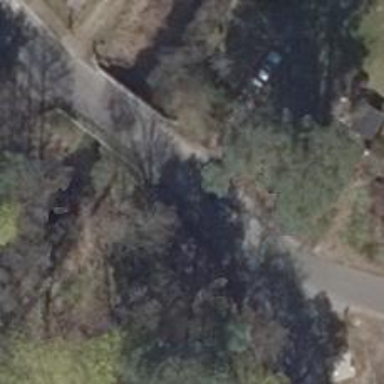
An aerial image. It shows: Unclassified road with bridge.